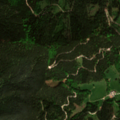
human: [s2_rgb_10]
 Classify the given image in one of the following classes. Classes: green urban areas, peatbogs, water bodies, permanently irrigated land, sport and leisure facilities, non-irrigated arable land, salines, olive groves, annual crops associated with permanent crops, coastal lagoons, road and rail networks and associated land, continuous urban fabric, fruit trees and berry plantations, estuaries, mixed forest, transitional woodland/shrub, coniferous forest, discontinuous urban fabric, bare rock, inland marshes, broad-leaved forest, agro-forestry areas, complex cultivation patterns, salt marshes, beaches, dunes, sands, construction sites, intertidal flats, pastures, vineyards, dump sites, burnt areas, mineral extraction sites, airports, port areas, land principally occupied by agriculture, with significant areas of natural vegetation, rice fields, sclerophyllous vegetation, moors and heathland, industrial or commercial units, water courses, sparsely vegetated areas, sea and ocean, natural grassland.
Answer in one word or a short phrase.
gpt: pastures, coniferous forest